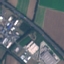
Label: Highway